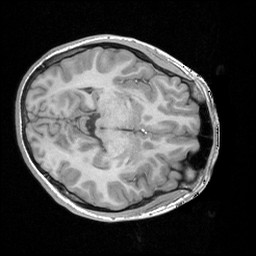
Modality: T1w
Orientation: axial